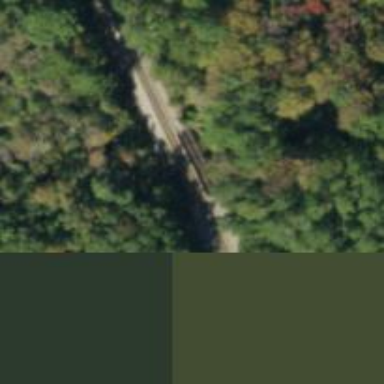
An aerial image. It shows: Railway track.